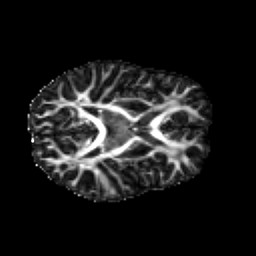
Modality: FA
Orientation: axial
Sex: male
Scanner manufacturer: siemens
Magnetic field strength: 3 T
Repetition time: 5 s
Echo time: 0.071 s